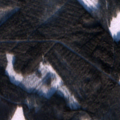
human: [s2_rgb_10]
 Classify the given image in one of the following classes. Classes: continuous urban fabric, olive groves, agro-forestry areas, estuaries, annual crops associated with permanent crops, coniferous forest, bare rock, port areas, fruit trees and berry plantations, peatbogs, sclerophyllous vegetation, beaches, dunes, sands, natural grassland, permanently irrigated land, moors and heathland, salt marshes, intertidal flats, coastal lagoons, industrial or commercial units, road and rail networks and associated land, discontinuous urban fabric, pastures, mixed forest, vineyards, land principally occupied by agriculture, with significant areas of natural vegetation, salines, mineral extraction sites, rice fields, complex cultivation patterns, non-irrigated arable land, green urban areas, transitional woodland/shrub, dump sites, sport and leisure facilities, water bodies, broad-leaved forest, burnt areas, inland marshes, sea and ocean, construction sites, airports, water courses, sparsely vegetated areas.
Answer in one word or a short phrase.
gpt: broad-leaved forest, coniferous forest, mixed forest, transitional woodland/shrub